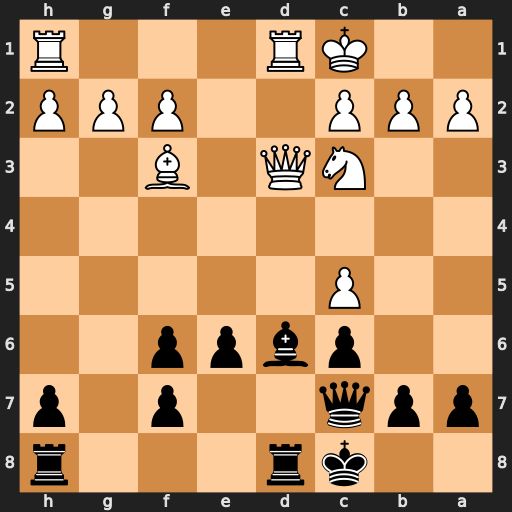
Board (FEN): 2kr3r/ppq2p1p/2pbpp2/2P5/8/2NQ1B2/PPP2PPP/2KR3R
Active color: b
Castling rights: -
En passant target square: -
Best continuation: Bf4+ Kb1 Rxd3